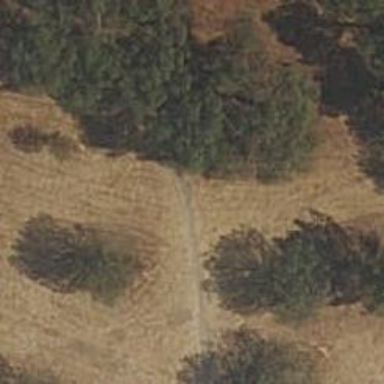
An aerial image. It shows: Dirt path.